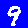
Digit: 9